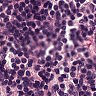
Metastatic tissue present: no